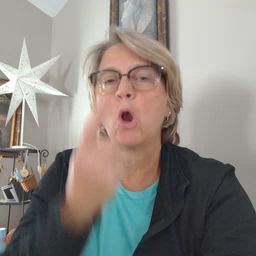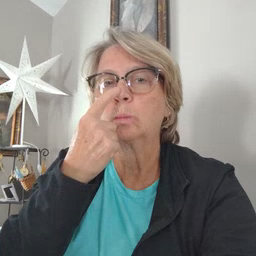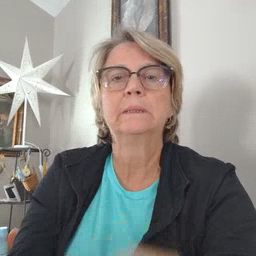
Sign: nose